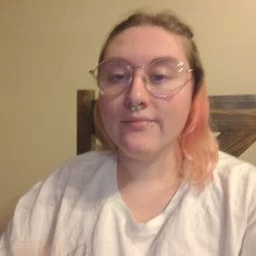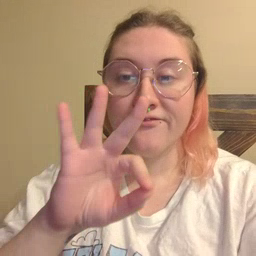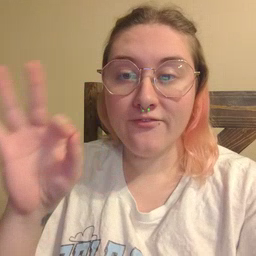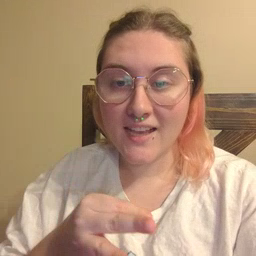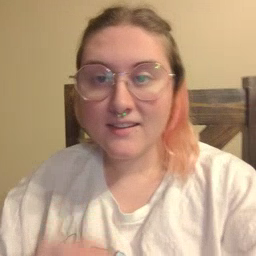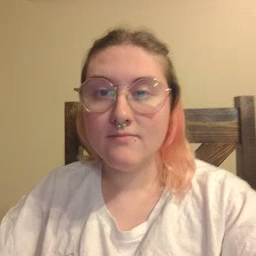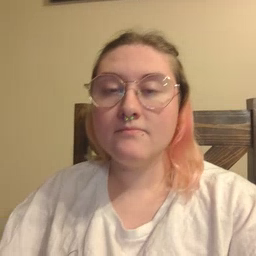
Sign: feet